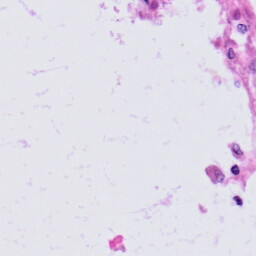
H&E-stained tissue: Skin